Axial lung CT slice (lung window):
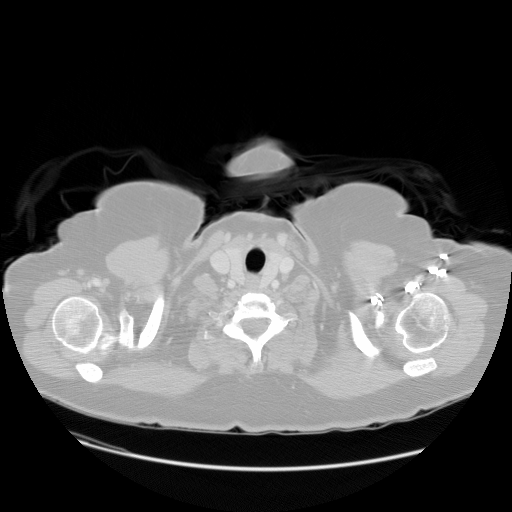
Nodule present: no